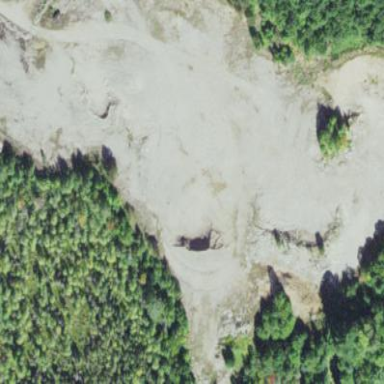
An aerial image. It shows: Quarry used for extracting aggregates.